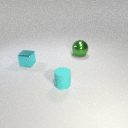
small cyan metal cube to the left of large green metal sphere